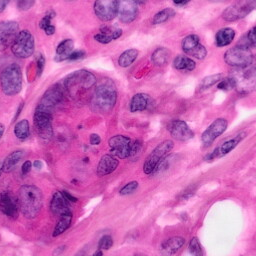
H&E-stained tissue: Pancreatic